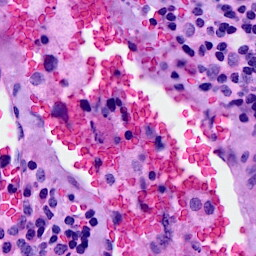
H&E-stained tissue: Breast